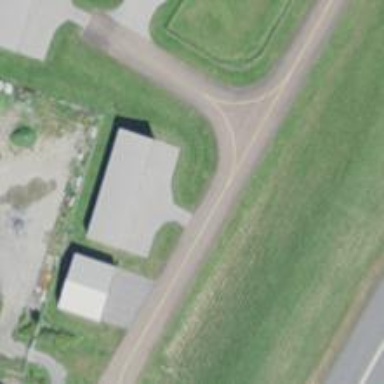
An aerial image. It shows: View of taxiway at the airport.